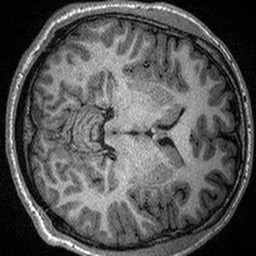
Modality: T1w
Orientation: axial
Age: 23
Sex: male
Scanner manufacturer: siemens
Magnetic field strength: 3 T
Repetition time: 2.3 s
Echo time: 0.00298 s